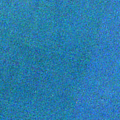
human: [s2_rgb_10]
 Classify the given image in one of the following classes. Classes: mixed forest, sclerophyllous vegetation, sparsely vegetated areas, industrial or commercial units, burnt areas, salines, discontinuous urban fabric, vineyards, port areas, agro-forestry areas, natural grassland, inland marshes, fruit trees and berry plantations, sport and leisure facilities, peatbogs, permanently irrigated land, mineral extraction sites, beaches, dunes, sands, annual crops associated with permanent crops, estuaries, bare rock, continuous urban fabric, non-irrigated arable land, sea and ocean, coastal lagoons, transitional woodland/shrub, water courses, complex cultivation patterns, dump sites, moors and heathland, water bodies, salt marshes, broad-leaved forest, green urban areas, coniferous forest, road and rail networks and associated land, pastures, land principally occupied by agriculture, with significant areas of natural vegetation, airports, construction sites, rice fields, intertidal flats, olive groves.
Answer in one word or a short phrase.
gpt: sea and ocean